Question: I'm working on a Meteor app for iOS 8.3 + and I'm having issues getting the accounts-password package to work on iOS.
I have this code for my login:
'''
Template.login.events({
"submit #login-form": function()
{
$.ajax({
url: "http://www.drupalsite.com/api/v1/user/login.json",
type: "POST",
dataType: "json",
data: $("#login-form").serializeArray(),
error: function(data)
{
alert(data.responseJSON[0]);
},
success: function(Drupal)
{
alert("User being checked...");
Accounts.createUser({
username: $("#username").val(),
password: $("#password").val(),
email: Drupal.mail,
profile:
{
uid: Drupal.uid,
name: Drupal.user.field_first_name.und[0].safe_value + " "+ Drupal.user.field_last_name.und[0].safe_value
}
}, function(error, result){
if(error)
{
Meteor.loginWithPassword($("#username").val(), $("#password").val());
alert("User Logged In");
$('.login').animate({
}, 0, function() {
$('.sign-in').removeClass('open');
$('.login').removeClass('open');
});
} else
{
alert("User Created");
}
});
}
});
return false;
}
'''
});
As you can see I'm validating a Drupal user, which works fine. The application itself works on the browser fine as well. The issue I get is that when I create the native ios app, the 'Meteor.loginwithpassword' and 'Accounts.createUser' methods stop working.
For testing purposes, I created a new meteor app that only had the '{{> loginButtons}}' template in and deployed it to iOS. The sign in shows up in the simulator. It does not show up on the device.
Here's a full list of the packages I'm using:
What am I doing wrong here?
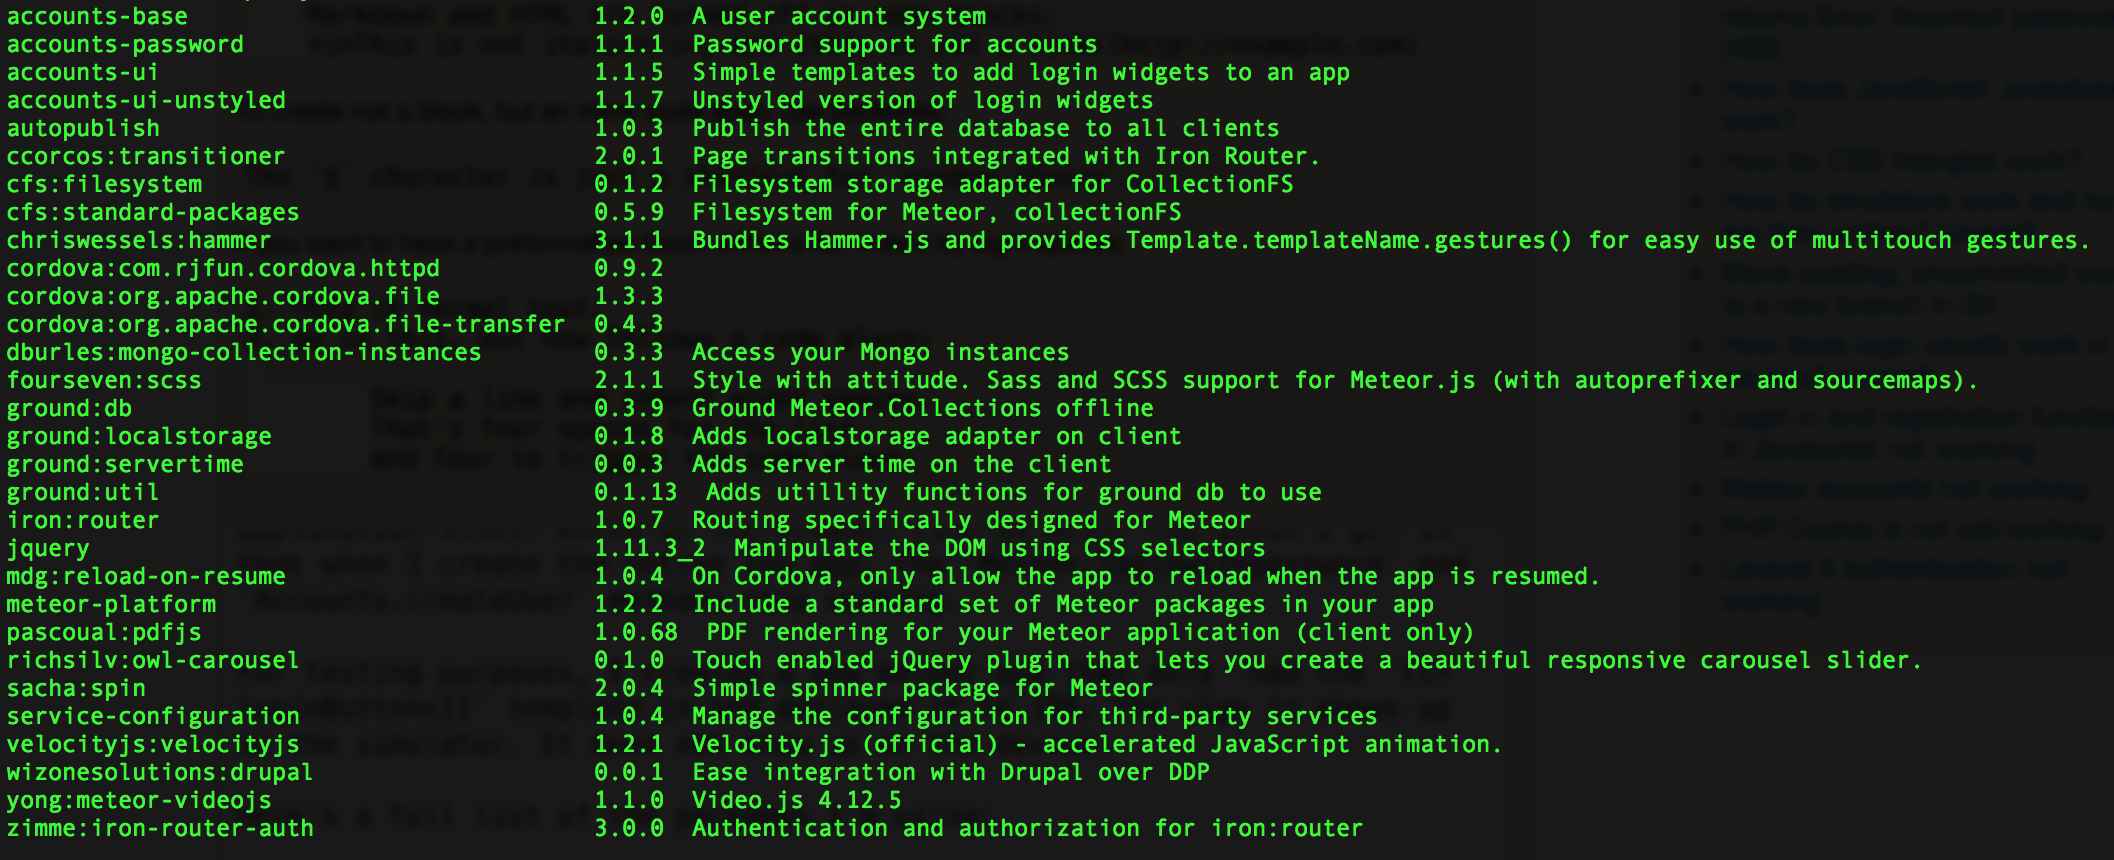
Answer: If you are using the Accounts package in your mobile project you must have a server for your mobile device to call on.
While you can use the accounts package as is on your local machine (Be it Browser or Simulator) use this in the command line for your mobile device:
'''
meteor build ~/.meteor/local --server=http://{{your server here}}.com
'''
Afterwards do this:
'''
meteor run ios-device --mobile-server http://{{your server here}}.com
'''
To be sure your build is configured correctly.
If you don't have a server than deploy your app to the meteor.com servers as a temporary solution using:
'''
meteor deploy "{{your-app-name-here}}.meteor.com"
'''
Be careful here. A lot of meteor dev are testing so you want to try and make the name as unique as possible.
Hope this helps someone!